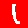
Digit: 1